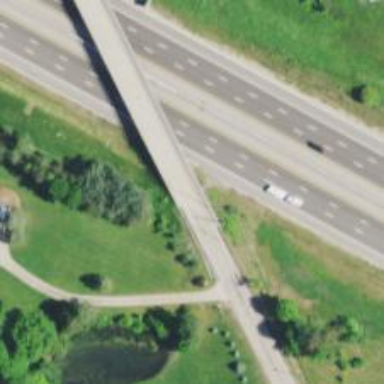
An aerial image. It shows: Tertiary road passing over bridge.